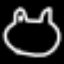
Label: frog